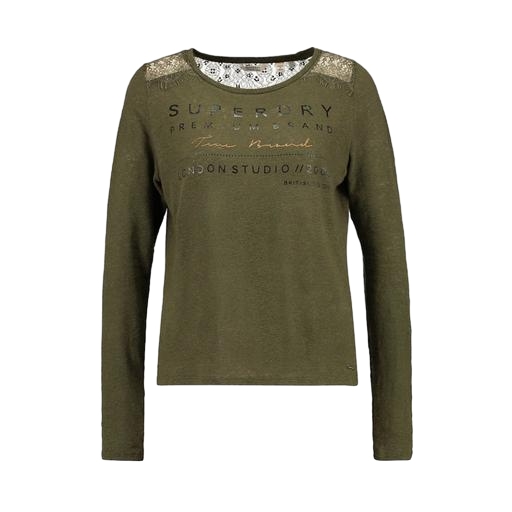
longsleeve t-shirt, long-sleeve t-shirt only macy, long sleeve tee, white background